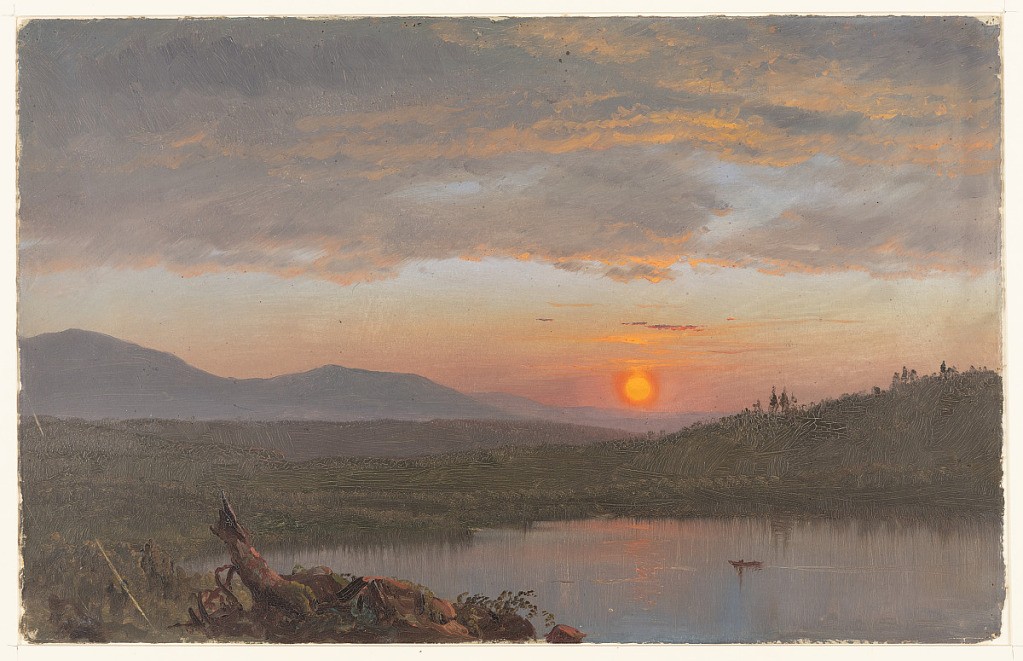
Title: Hudson Valley at Sunset
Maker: Frederic Edwin Church, American, 1826–1900
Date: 1870–80
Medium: Brush and oil on paperboard
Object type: Drawing
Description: Landscape sketch of the Catskill Mountains and Hudson Valley at sunset. Above, clouds tinged in orange are suspended before the rich colored gradient of the twilight sky. Below, an inlet from the Hudson River comprises the foreground, where a row boat travels across its still surface at right. Tree trunk at lower left frames a view of the rugged Catskills in the background.